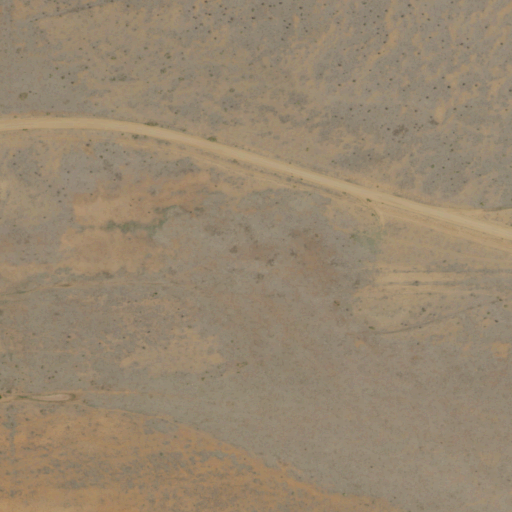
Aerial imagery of plain(s) in New Mexico named Travesser Park containing grassland, shrub, open development, and low intensity development